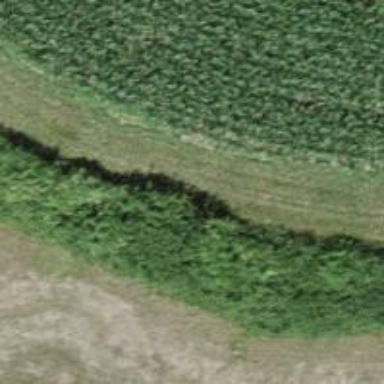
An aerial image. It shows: Hedge acting as barrier.